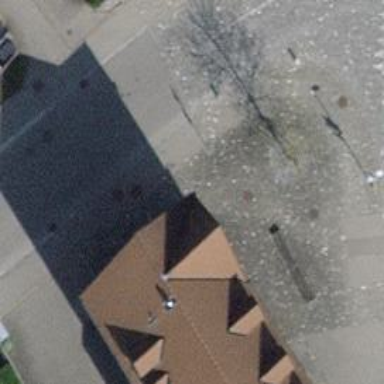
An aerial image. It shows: Sidewalk.